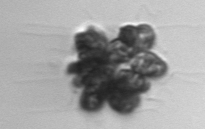
Label: Corymbellus